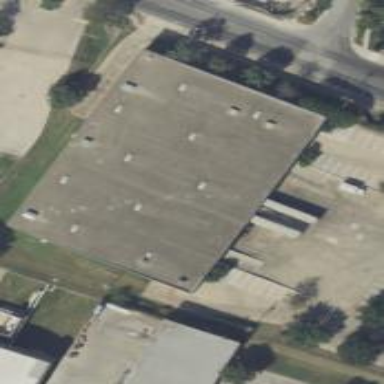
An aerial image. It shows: Commercial building.